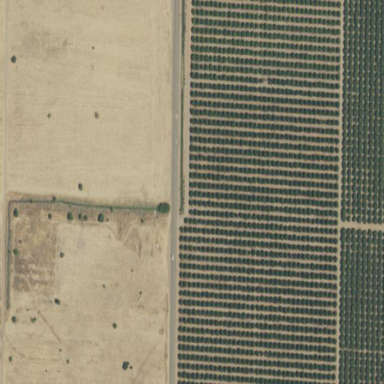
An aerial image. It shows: Orange orchard with rows of vibrant orange trees.